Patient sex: M
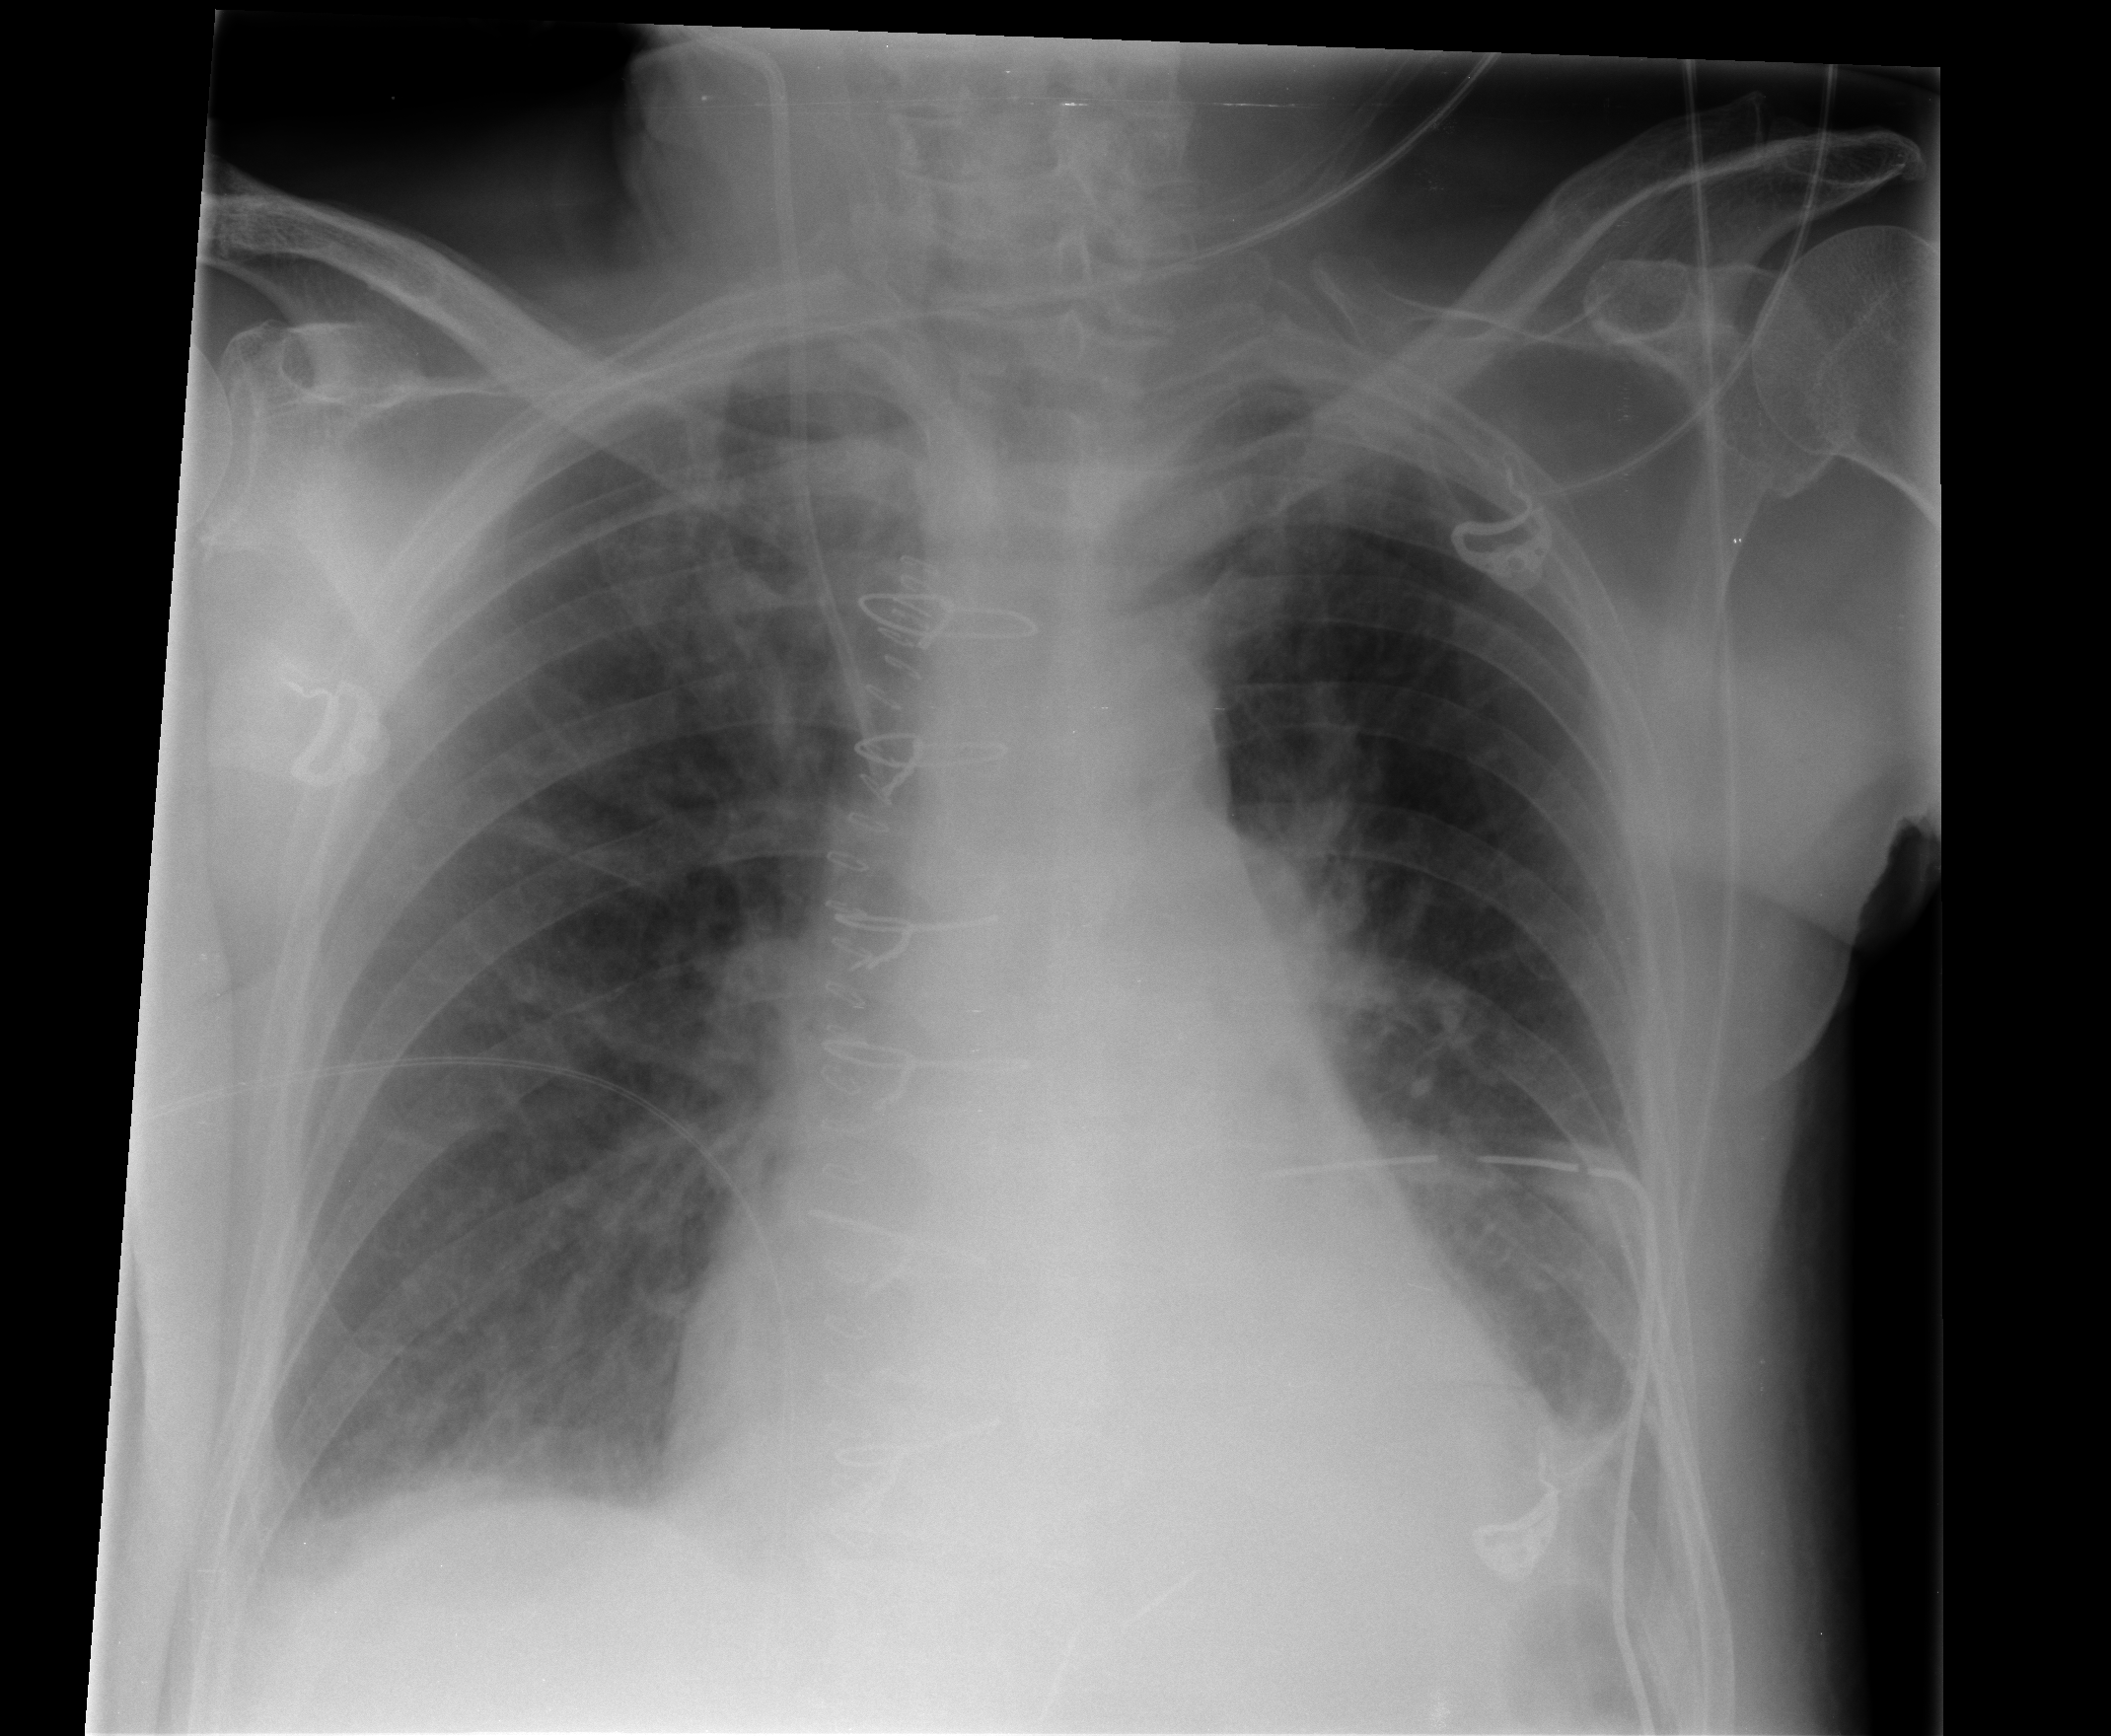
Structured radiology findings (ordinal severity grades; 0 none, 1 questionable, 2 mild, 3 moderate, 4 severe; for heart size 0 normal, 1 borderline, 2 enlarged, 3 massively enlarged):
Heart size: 1
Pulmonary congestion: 2
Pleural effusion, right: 2
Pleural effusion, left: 0
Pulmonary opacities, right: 0
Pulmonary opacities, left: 0
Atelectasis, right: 1
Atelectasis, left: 2